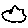
Label: cloud